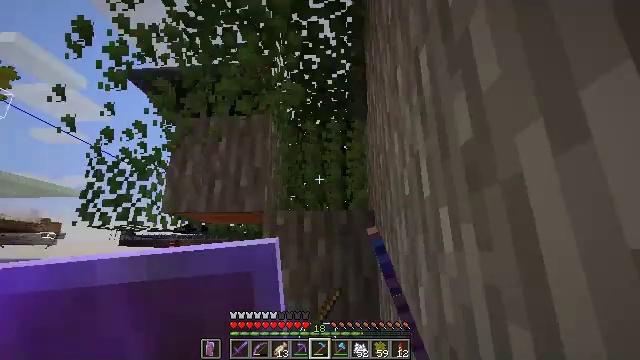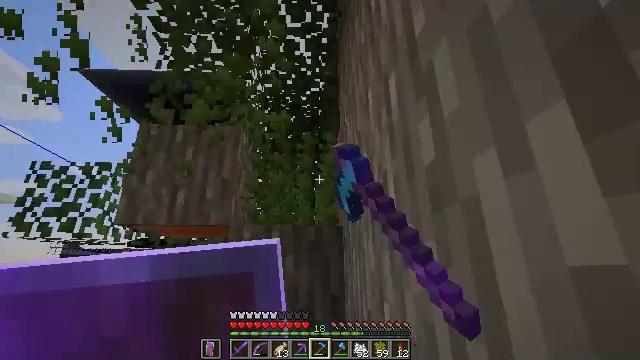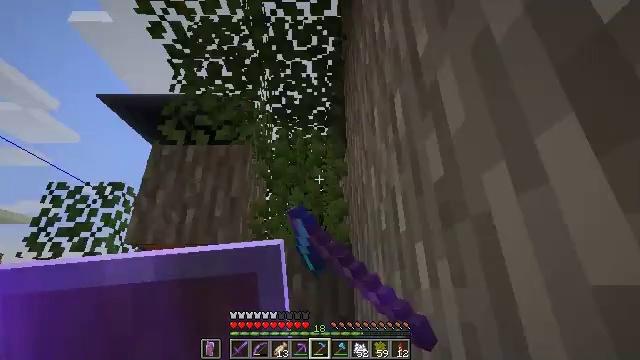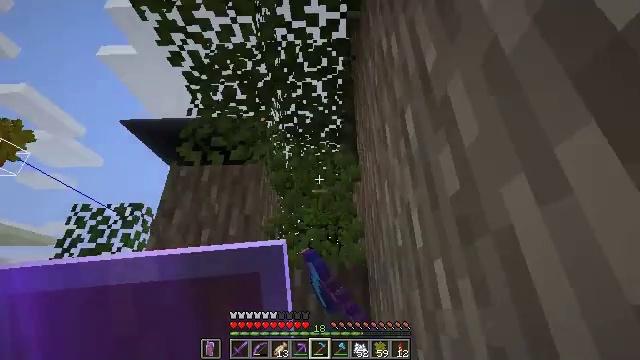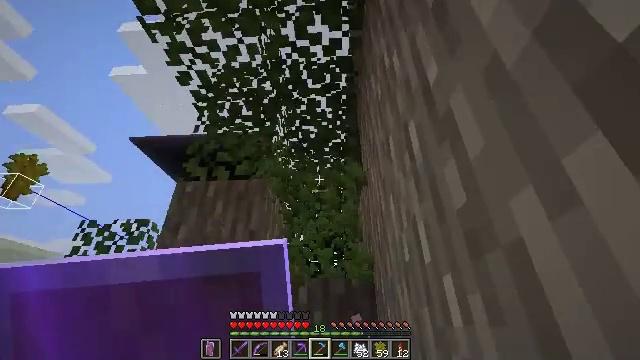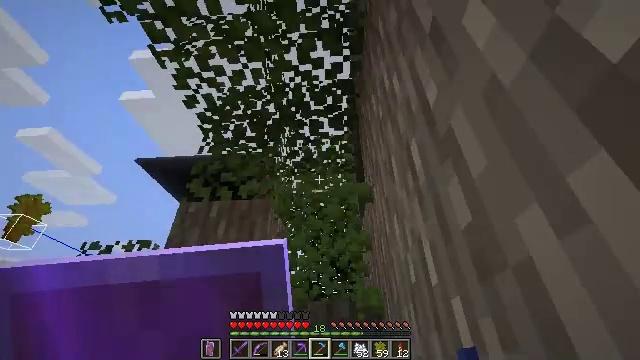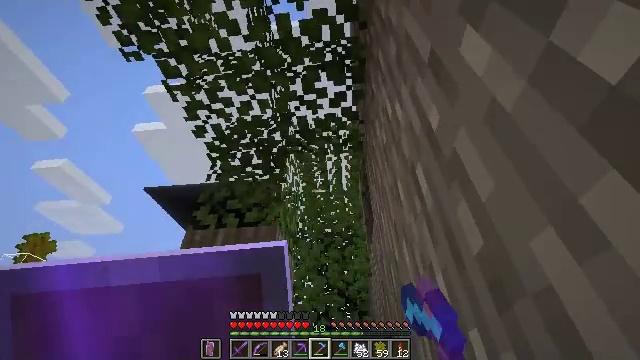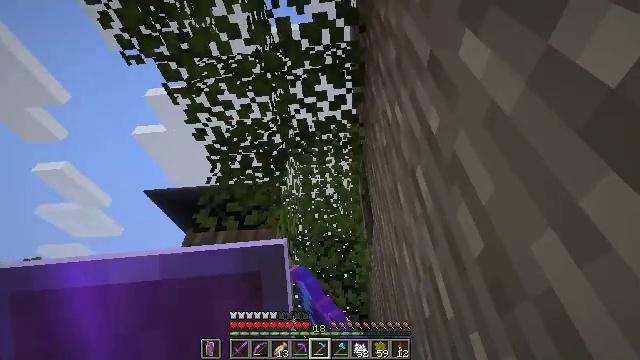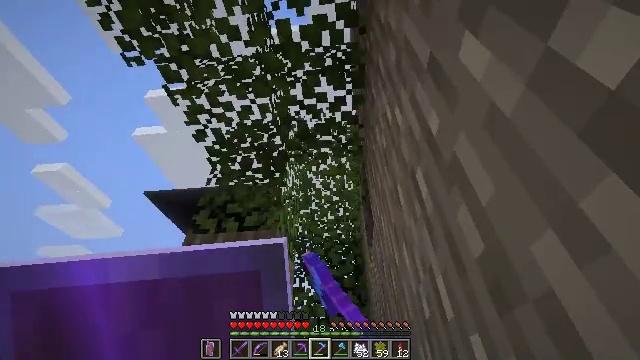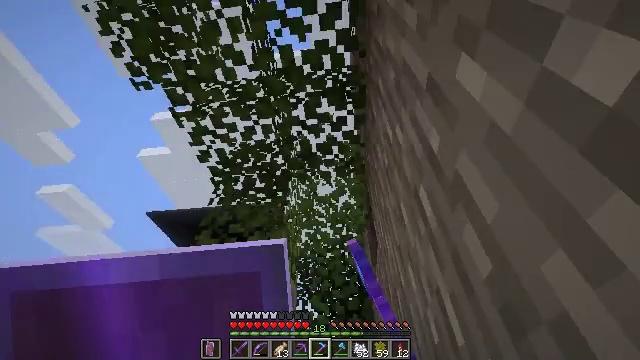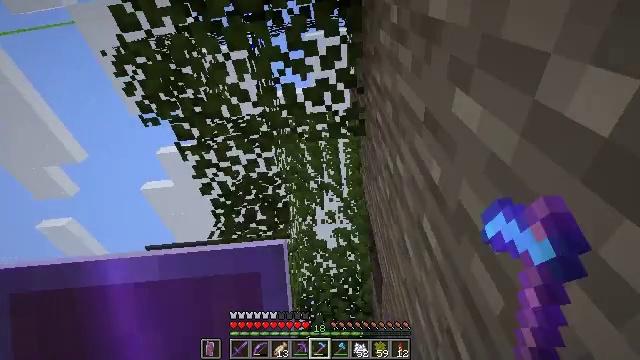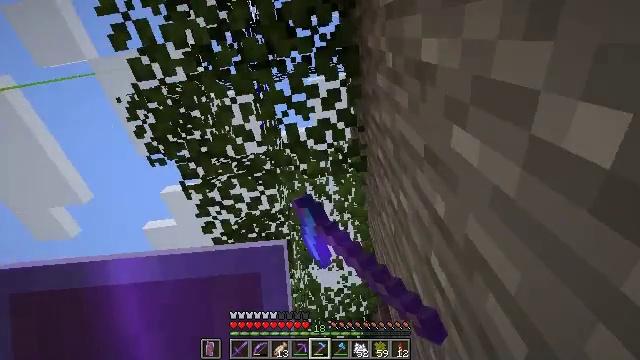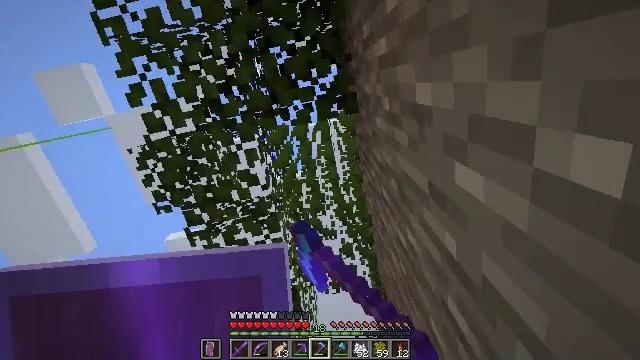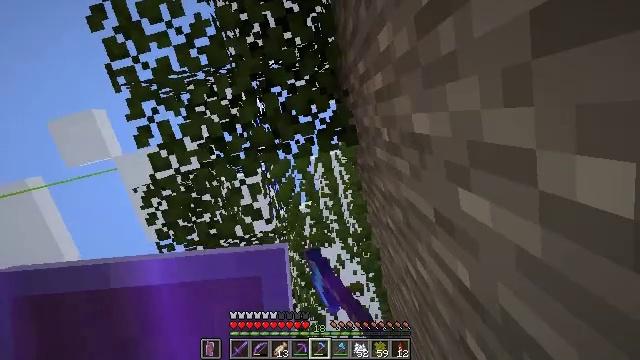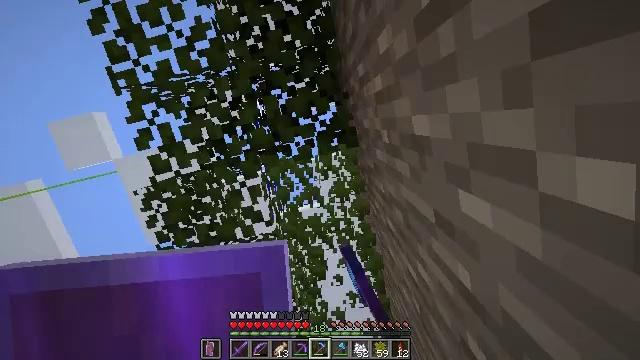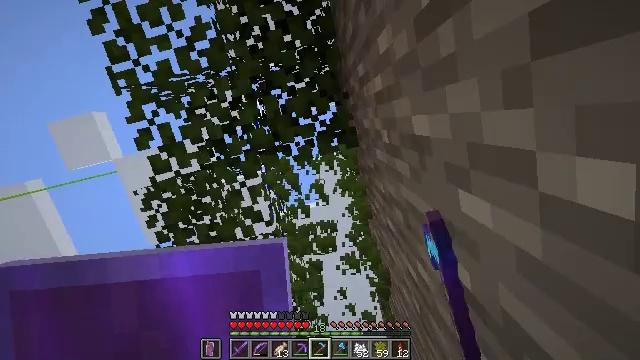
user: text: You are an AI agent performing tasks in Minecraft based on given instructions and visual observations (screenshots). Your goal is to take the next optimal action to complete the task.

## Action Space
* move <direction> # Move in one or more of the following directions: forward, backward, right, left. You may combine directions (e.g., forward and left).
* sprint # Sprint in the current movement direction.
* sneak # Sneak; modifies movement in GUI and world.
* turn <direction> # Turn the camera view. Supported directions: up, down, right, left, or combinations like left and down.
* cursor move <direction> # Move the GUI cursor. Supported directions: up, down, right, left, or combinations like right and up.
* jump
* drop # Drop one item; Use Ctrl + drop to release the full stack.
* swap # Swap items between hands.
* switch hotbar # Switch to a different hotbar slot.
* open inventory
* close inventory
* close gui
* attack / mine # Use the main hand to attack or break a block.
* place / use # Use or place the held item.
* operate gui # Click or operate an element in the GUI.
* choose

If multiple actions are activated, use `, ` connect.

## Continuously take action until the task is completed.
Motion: motion action
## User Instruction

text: Trim the tree by mining the acacia leaves.
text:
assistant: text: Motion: turn right and up, attack / mine
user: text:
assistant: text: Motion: turn left and up, attack / mine
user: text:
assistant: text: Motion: turn left and up, attack / mine
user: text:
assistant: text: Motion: turn left and up, attack / mine
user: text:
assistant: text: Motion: turn up, attack / mine
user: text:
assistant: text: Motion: turn left and up, attack / mine
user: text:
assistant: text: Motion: attack / mine
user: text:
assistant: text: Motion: attack / mine
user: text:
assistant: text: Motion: turn up, attack / mine
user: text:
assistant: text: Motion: turn up, attack / mine
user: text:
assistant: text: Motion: turn left and up, attack / mine
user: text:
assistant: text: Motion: turn left and up, attack / mine
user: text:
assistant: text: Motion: turn left and up, attack / mine
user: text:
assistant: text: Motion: attack / mine
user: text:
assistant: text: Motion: attack / mine
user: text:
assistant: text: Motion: attack / mine
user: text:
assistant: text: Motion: attack / mine
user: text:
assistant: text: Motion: turn left, attack / mine
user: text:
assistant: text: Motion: turn left and up, attack / mine
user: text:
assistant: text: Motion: turn left, attack / mine
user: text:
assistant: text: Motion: attack / mine
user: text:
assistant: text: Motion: attack / mine
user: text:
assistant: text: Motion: attack / mine
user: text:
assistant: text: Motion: attack / mine
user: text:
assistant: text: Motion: no_op
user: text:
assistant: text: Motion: no_op
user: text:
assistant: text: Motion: no_op
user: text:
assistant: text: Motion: no_op
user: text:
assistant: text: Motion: no_op
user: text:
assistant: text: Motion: no_op